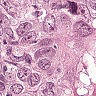
Metastatic tissue present: yes